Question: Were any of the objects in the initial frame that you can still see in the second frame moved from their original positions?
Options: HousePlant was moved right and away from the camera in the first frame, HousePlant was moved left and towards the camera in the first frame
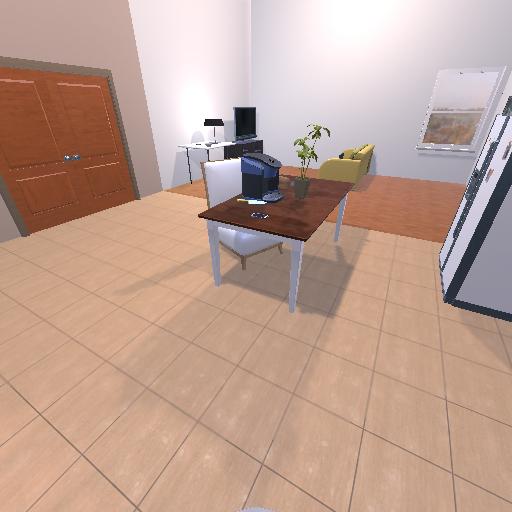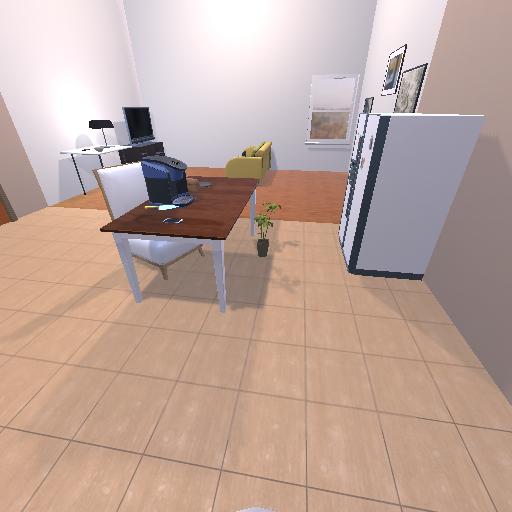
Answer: HousePlant was moved right and away from the camera in the first frame